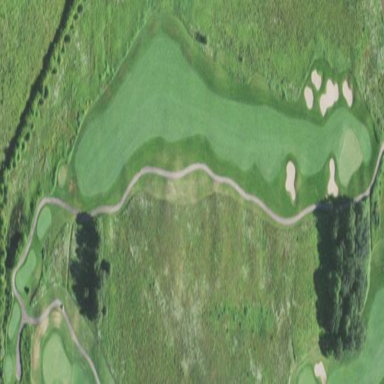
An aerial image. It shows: Rough area in golf course.